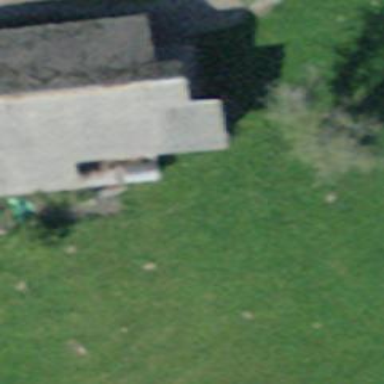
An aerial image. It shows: Barn.